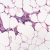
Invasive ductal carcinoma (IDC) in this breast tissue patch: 0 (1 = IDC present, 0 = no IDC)